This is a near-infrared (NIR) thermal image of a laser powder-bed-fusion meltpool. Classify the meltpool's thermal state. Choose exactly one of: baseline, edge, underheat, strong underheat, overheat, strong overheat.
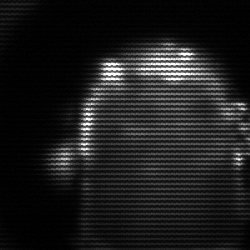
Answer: baseline